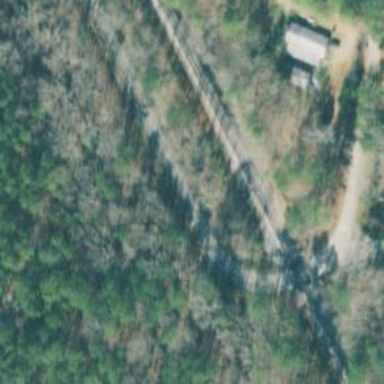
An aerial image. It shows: Railway with milepost labeled as 00C.